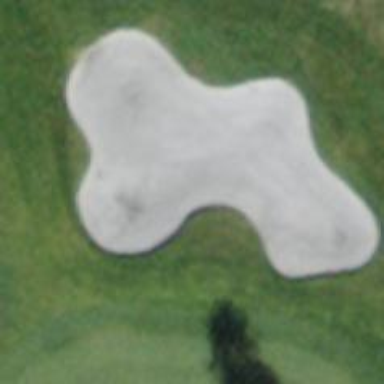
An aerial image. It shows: Golf bunker filled with natural sand.